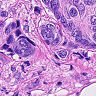
Metastatic tissue present: yes